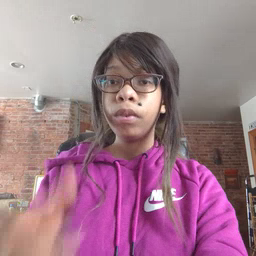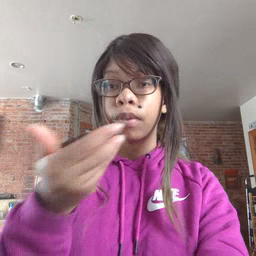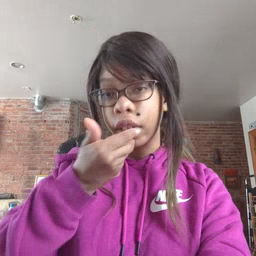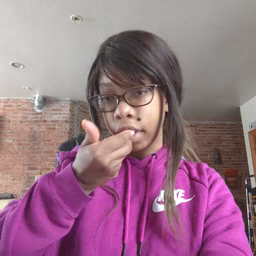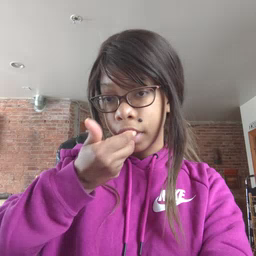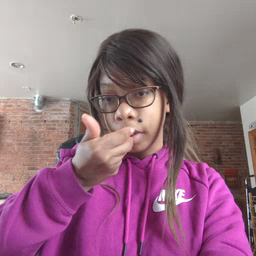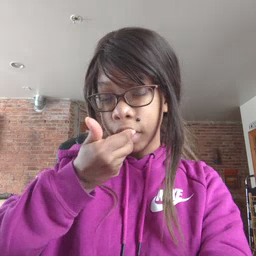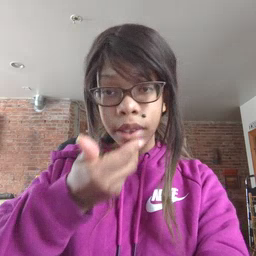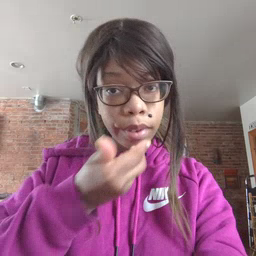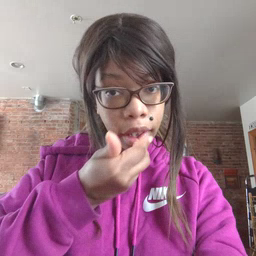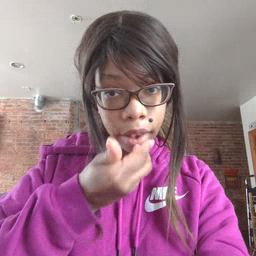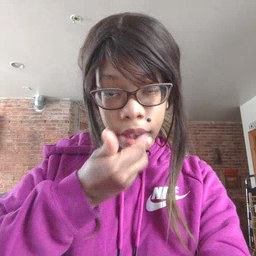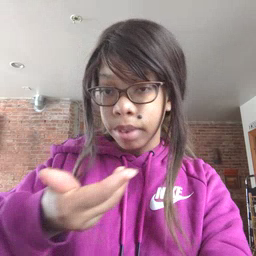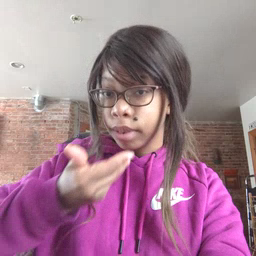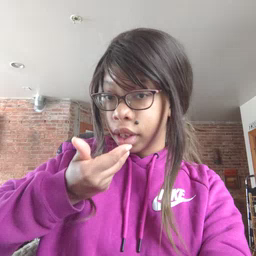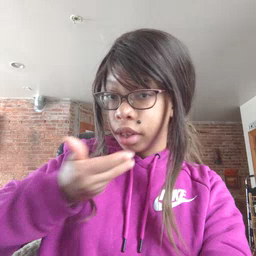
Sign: pizza